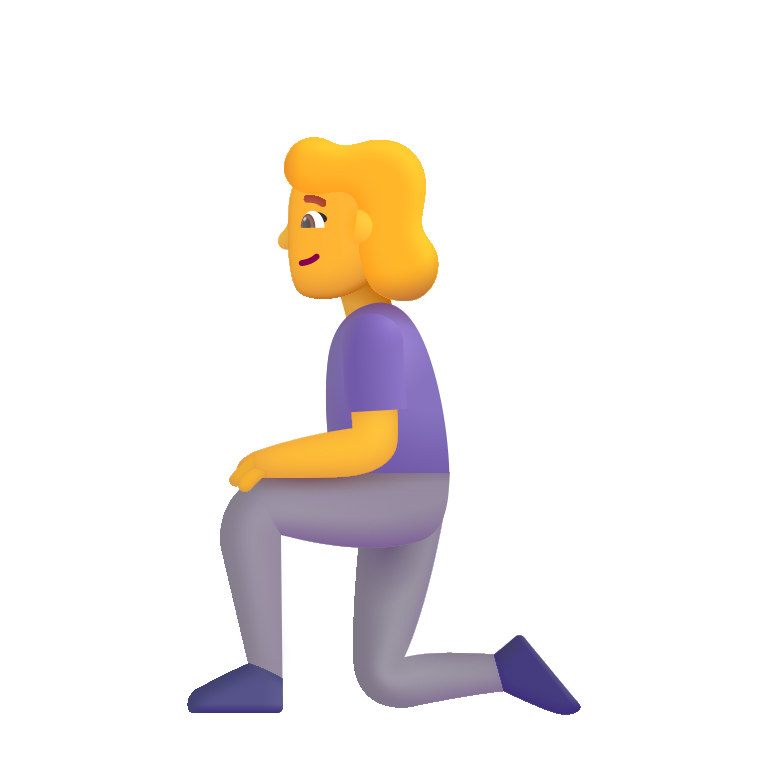
woman kneeling color default